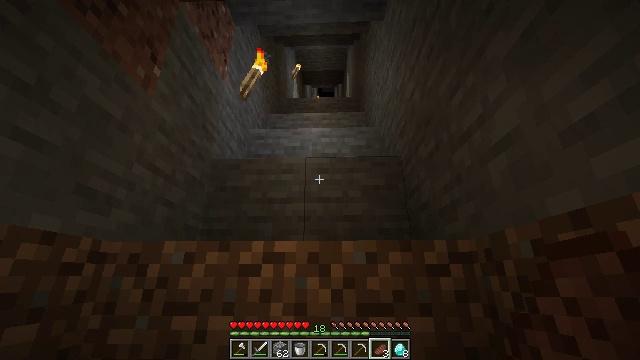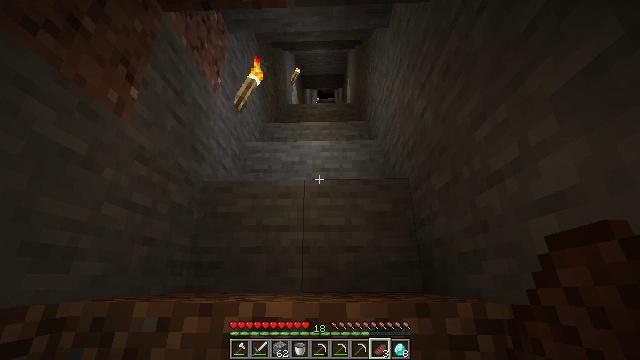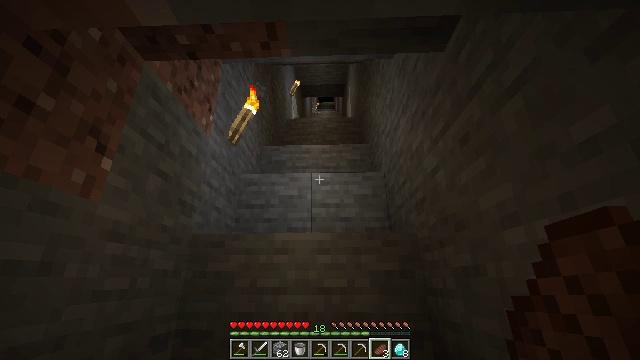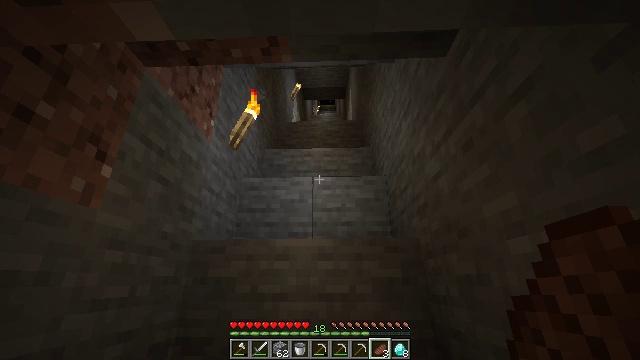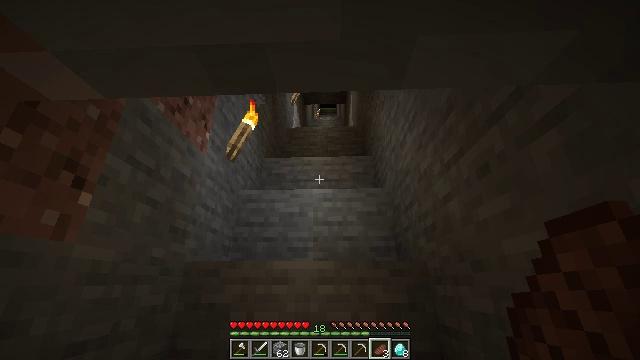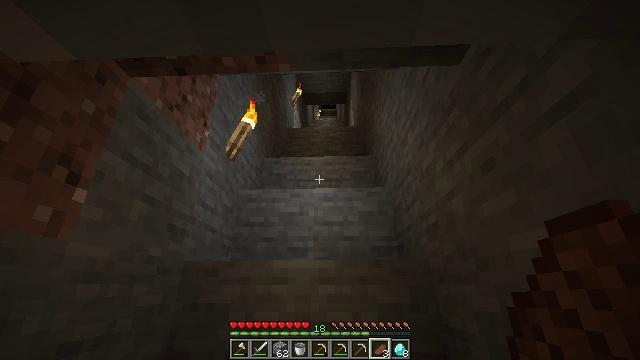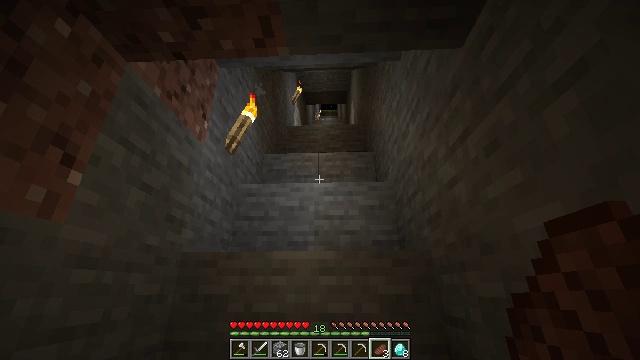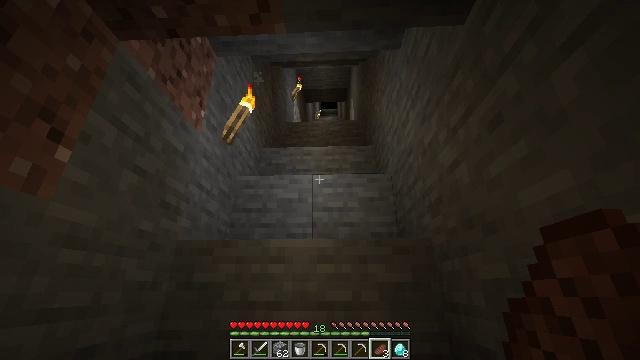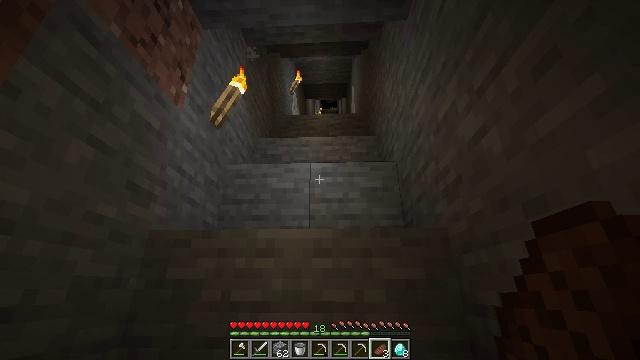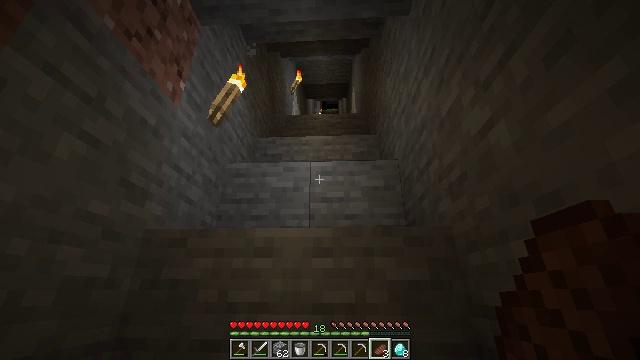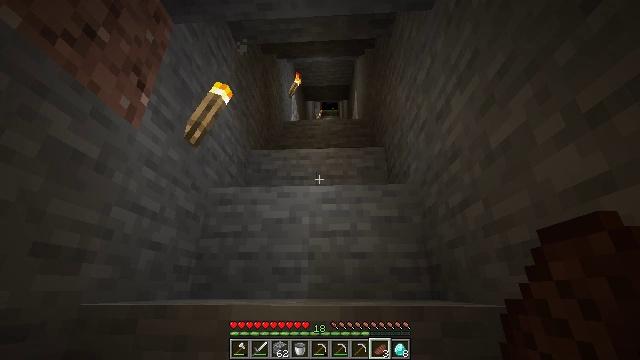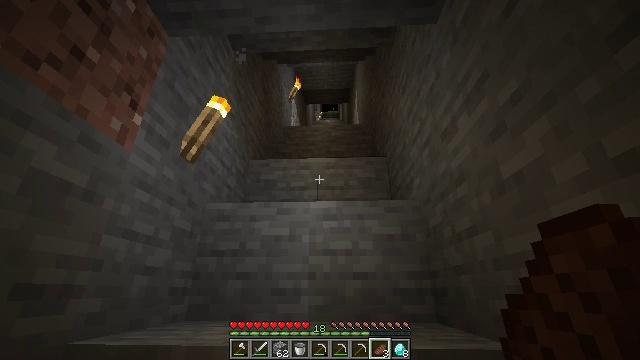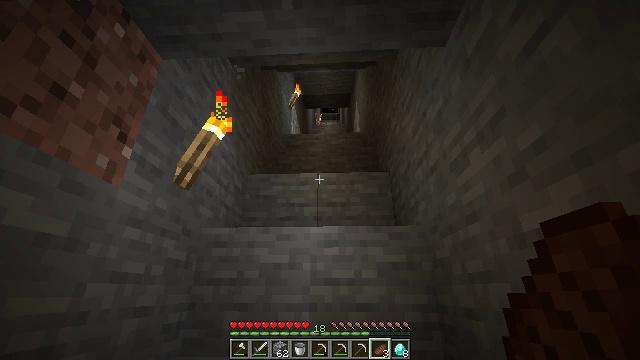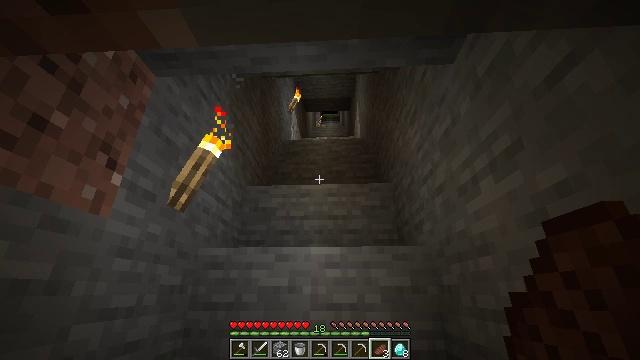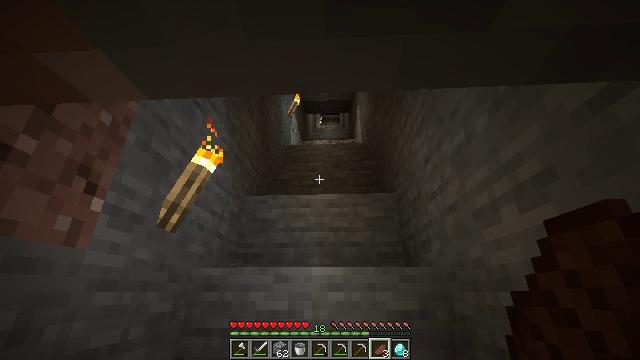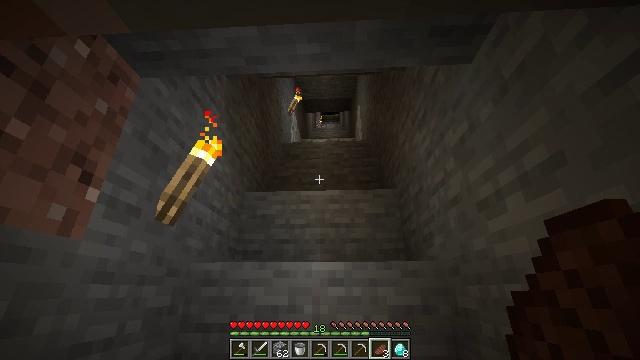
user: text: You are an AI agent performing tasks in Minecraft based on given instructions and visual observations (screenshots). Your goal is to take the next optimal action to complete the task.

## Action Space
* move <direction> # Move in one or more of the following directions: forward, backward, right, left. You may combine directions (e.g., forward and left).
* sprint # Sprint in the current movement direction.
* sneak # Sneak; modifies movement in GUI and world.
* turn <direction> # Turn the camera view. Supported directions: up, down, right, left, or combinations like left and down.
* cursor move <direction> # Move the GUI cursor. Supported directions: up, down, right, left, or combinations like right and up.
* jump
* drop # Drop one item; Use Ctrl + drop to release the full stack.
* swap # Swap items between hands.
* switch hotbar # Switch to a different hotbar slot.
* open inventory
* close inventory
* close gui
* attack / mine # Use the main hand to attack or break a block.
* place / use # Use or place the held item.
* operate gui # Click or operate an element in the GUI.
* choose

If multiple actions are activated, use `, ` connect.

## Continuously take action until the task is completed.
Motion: motion action
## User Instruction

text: Remove a cooked beef from the inventory.
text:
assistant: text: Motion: move forward, jump
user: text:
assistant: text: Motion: move forward, jump
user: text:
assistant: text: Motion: move forward, jump
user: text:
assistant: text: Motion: move forward, jump
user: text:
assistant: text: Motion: move forward, jump
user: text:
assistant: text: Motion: move forward, jump
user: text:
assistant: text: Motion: move forward, jump
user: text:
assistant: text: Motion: move forward, jump
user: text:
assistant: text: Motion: move forward, jump
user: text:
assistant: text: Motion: move forward, jump
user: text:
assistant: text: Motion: move forward, jump
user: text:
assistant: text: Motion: move forward, jump
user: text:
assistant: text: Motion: move forward, jump
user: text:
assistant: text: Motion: move forward, jump
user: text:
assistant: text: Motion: move forward, jump
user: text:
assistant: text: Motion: move forward, jump
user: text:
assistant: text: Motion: move forward, jump
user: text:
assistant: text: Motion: move forward, jump
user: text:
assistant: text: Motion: move forward, jump
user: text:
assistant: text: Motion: move forward, jump
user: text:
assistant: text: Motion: move forward, jump
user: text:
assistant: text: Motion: move forward, jump
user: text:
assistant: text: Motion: move forward, jump
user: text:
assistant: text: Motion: move forward, jump
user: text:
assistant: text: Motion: move forward, jump
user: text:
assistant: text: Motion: move forward, jump
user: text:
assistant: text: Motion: move forward, jump
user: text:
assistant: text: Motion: move forward, jump
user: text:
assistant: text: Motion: move forward, jump
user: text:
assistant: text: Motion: move forward, jump